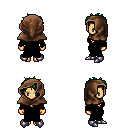
a pixel art fantasy rpg character, female body template, human, tanned skin, black robe, red pants, green bedhead hairstyle, cloth hood, metal boots, four views (front, back, left, right), 2x2 character sprite sheet, small pixel art, hard edges, no anti-aliasing